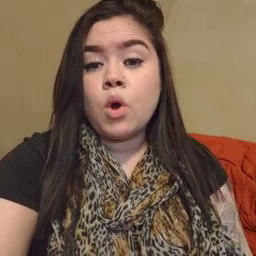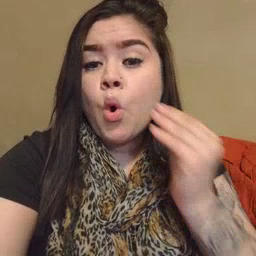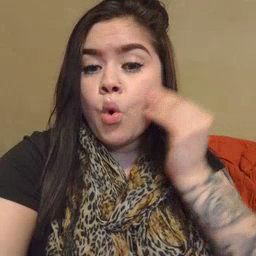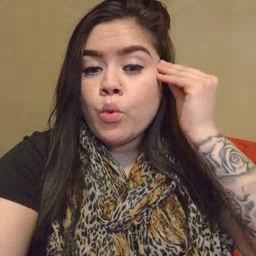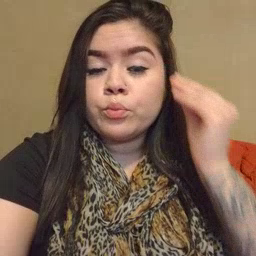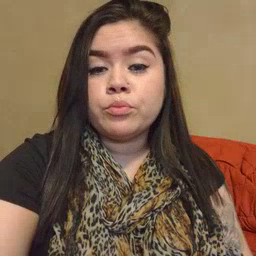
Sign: home